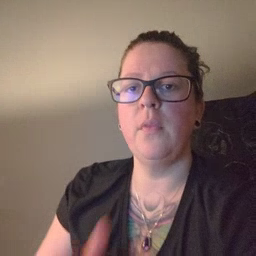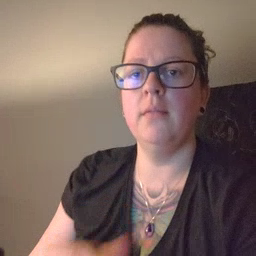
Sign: on